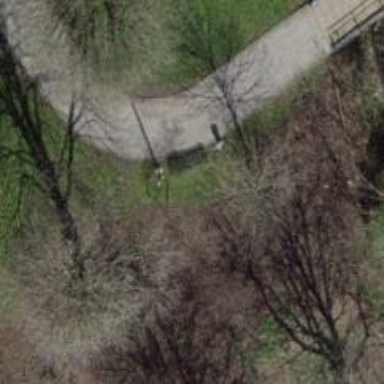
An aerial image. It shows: Bench.